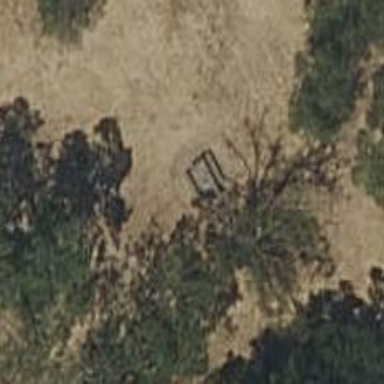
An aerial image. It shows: Picnic table located in leisure land area.